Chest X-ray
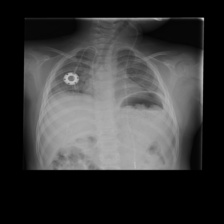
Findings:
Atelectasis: negative
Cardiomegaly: negative
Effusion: negative
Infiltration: negative
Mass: negative
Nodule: negative
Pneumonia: negative
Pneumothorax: negative
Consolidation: negative
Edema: negative
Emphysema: negative
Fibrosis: negative
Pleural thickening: negative
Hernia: negative